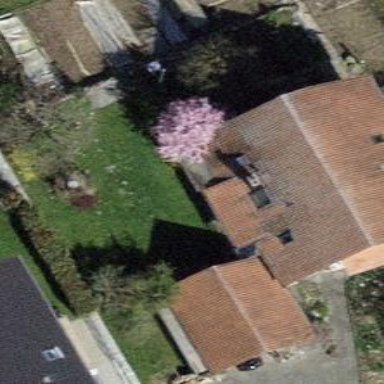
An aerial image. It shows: Building with tile roof.